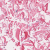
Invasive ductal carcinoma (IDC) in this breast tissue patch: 0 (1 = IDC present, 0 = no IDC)